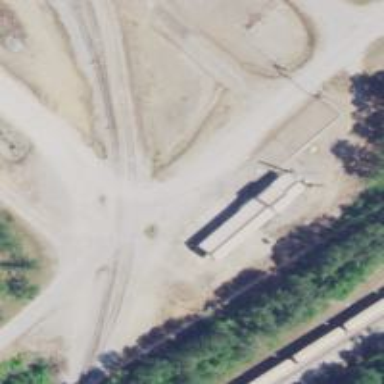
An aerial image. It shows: Railway level crossing.